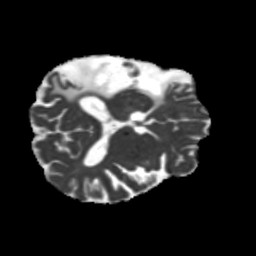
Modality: MD
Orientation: axial
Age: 56
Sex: male
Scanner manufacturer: siemens
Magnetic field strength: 3 T
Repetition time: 5.25 s
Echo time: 0.08 s